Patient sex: M
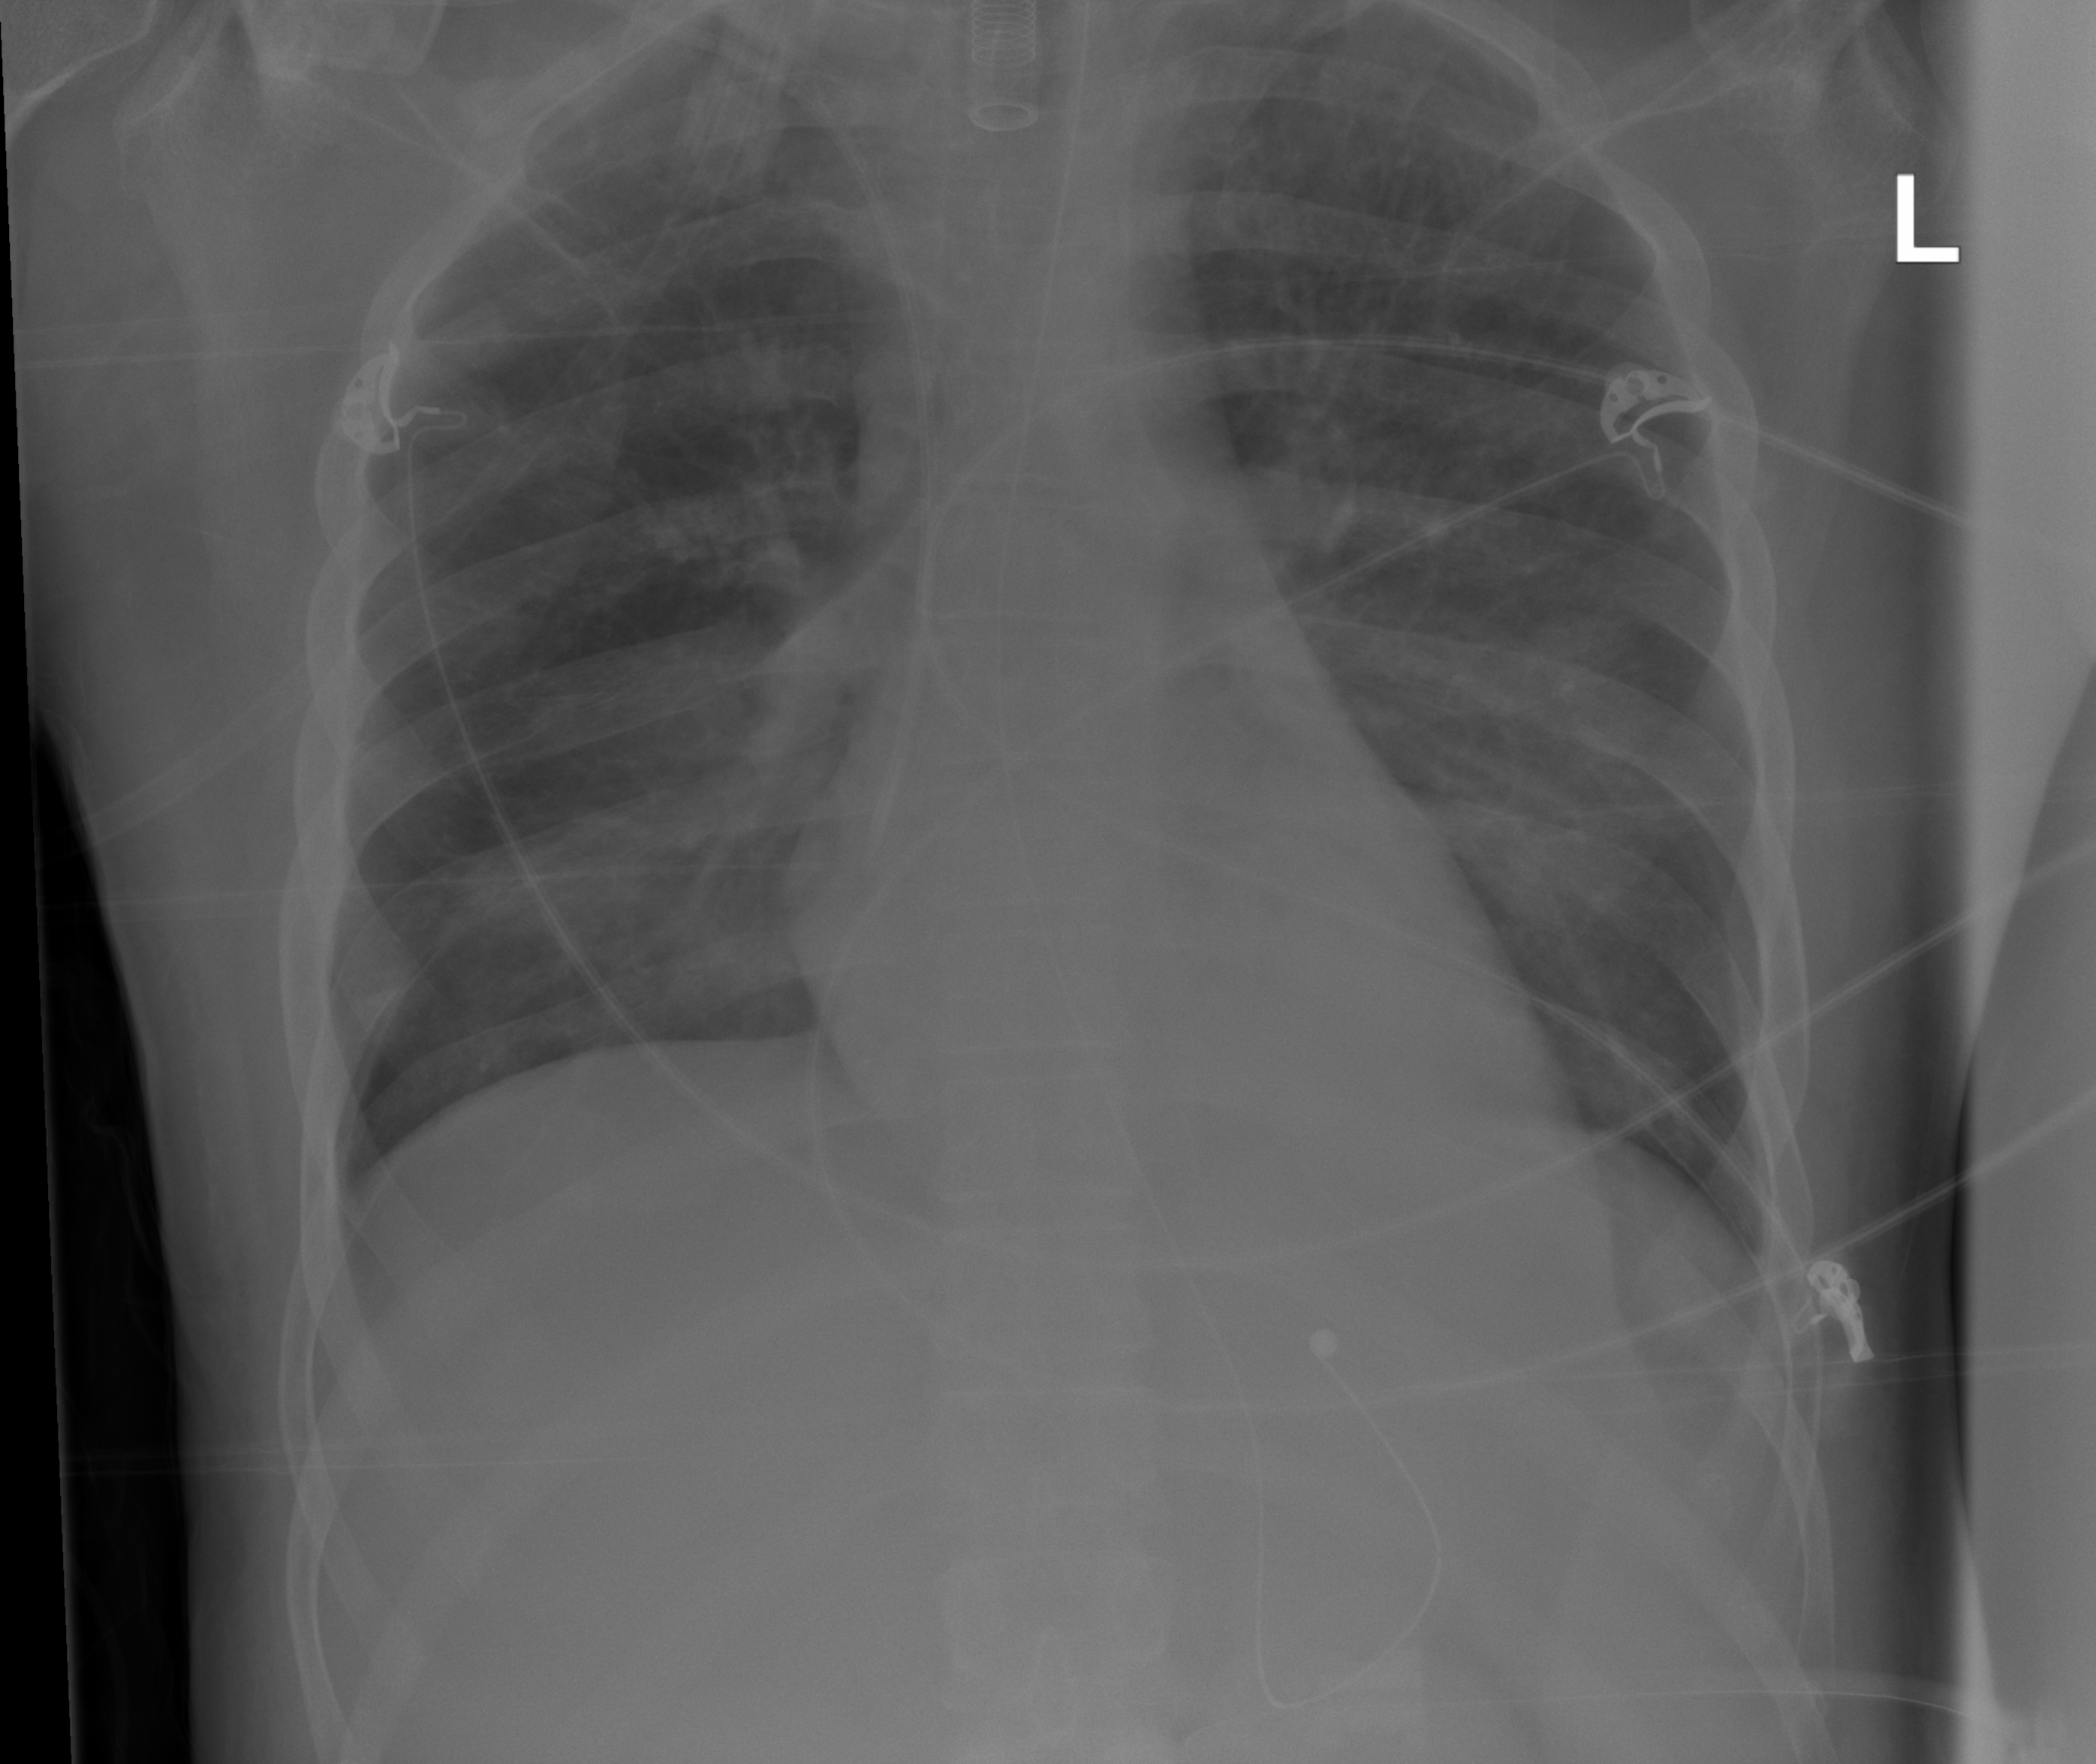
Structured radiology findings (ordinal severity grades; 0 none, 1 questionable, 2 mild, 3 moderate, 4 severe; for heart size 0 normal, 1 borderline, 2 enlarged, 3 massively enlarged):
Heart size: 0
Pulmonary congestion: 0
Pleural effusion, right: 0
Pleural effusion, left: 0
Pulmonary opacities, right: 2
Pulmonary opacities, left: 2
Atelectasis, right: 0
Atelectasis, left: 0